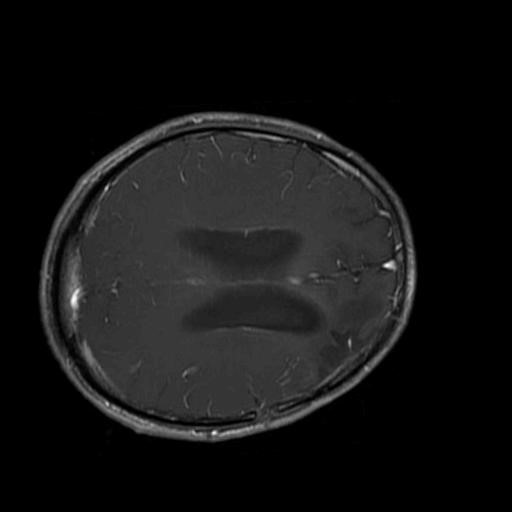
Label: brain_glioma